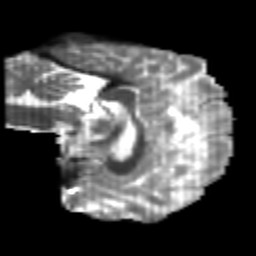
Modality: T2w
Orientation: sagittal
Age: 26
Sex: male
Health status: healthy
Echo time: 0.074 s